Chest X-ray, PA view. Patient: 15 years old, sex M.
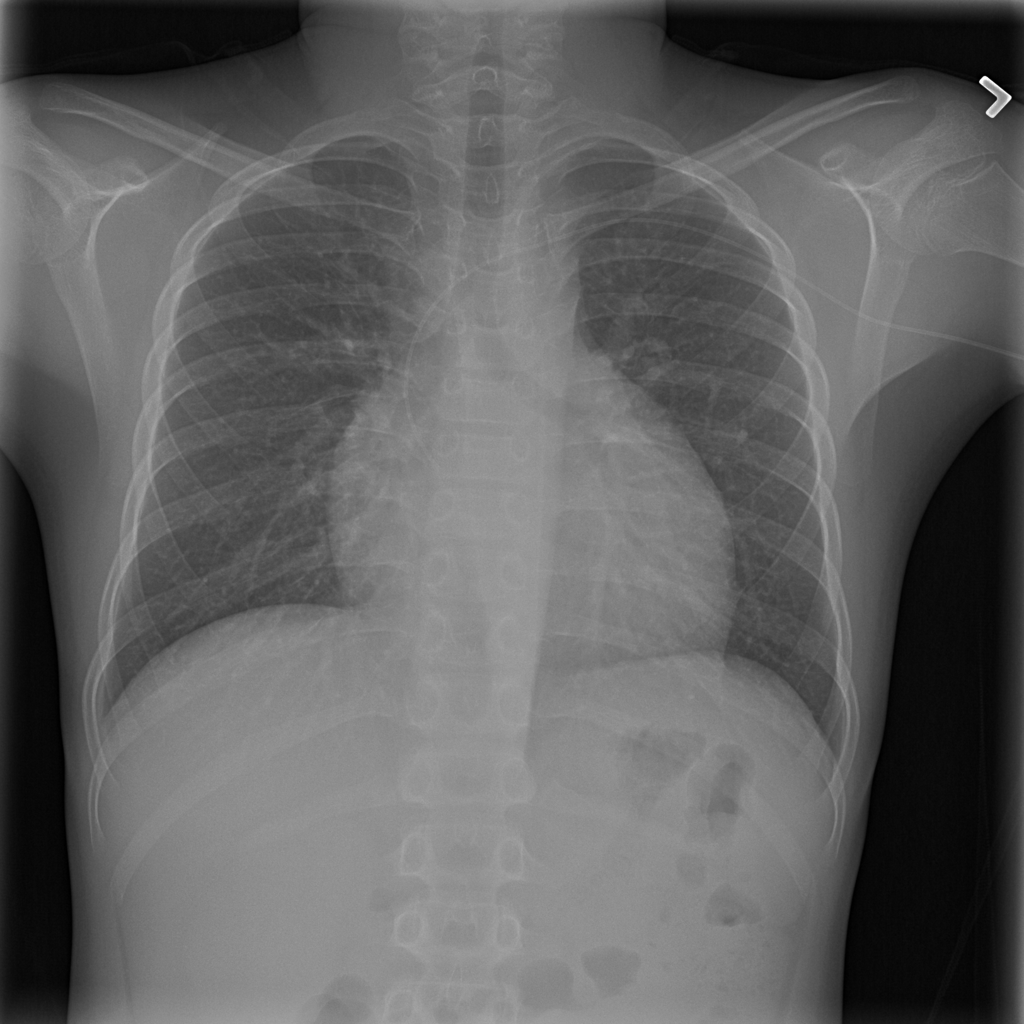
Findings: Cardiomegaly